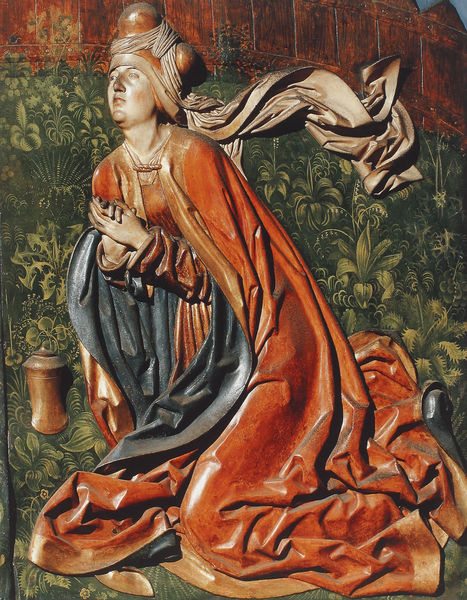
Titel: Krakau, Pfarrkirche Maria Himmelfahrt (Marienkirche), Hochaltar
Künstler: Veit Stoß
Standort: Krakau (Kraków), Marienkirche (EU - PL)
Schlagwörter: blau, umhang, grün, landschaft, blumen, braun, frau, holz, kleid, nase, dame, rot, schleier, tuch, wiese, zaun, haube, falten, ärmel, hände, wind, mantel, stoff, saum, kinn, garten, skulptur, kopfbedeckung, relief, farbe, faltenwurf, zinnen, gefäß, knien, kopfputz, beten, gebet, schnitzerei, dramatisch, flehen, knieend, kniend, anbeten, maria, betend, fassung, urne, sakral, details, holzskulptur, stifterin, farbfassung, shnitzerei